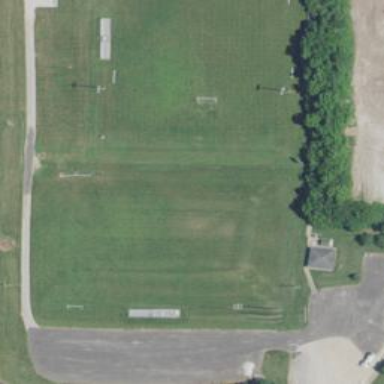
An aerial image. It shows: Soccer pitch for outdoor sports and leisure activities.